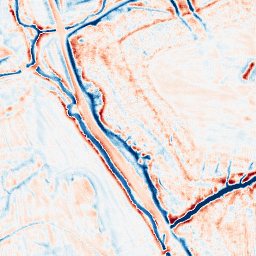
Category: edge_preserving
Decomposition family: bilateral
Decomposition parameters: d: 15
sigma_color: 50
sigma_space: 75
Upsampling method: fft_zeropad
Upsampling parameters: scale: 4
Upsampling scale: 4